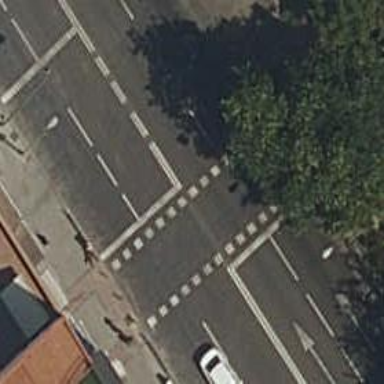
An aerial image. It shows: Road with traffic signals at the crossing.